Question: I have a Visual Basic code ready but it extracts everything but the matching regex.

Here's the code I use:
'''
Function simpleCellRegex(Myrange As Range) As String
Dim regEx As New RegExp
Dim strPattern As String
Dim strInput As String
Dim strReplace As String
Dim strOutput As String
strPattern = "[a-zA-Z]{4}\d{4}$"
If strPattern <> "" Then
strInput = Myrange.Value
strReplace = ""
With regEx
.Global = True
.MultiLine = True
.IgnoreCase = False
.pattern = strPattern
End With
If regEx.test(strInput) Then
simpleCellRegex = regEx.Replace(strInput, strReplace)
Else
simpleCellRegex = "Not matched"
End If
End If
End Function
'''
I use Excel 2019 on Windows.
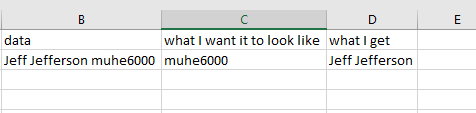
Answer: :
You could still do this via regex replace adjusting your pattern, but rather pull the value directly from the matchobject, for example:
'''
Function simpleCellRegex(s As String) As String
With CreateObject("vbscript.regexp")
.Pattern = "(?:^|\s)([a-zA-Z]{4}\d{4})$"
If .Test(s) Then
simpleCellRegex = .Execute(s)(0).submatches(0)
Else
simpleCellRegex = "No Match"
End If
End With
End Function
'''
You'll notice I edited the pattern to '(?:^|\s)(<URL>' to get rid of the potential whitespace.
---
:
Though regex is a viable option, it does require your workbook to be macro-enabled. You could opt for pattern validation with native function, for example 'FILTERXML()':
'''
=IFERROR(FILTERXML("<t>
"&SUBSTITUTE(A2;" ";"

")&"
</t>";"//s[last()][translate(substring(.,1,4), 'abcdefghijklmnopqrstuvwxyzABCDEFGHIJKLMNOPQRSTUVWXYZ','')=''][string-length()=8][substring(.,5)*0=0]");"No Match")
'''
The meaning of the xpath used:
- '//s[last()]'- '[translate(substring(.,1,4), 'abcdefghijklmnopqrstuvwxyzABCDEFGHIJKLMNOPQRSTUVWXYZ','')='']'- '[string-length()=8]'- '[substring(.,5)*0=0]'
---
<URL>